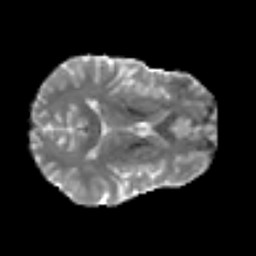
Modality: MD
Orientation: axial
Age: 33
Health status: ill
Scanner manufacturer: philips
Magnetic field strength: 3 T
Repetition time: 9 s
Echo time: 0.127 s